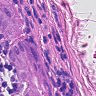
Metastatic tissue present: yes